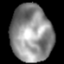
Tissue: lung
Cell type: Myeloid cells
Senescence score: 0.2309
Nuclear area (px): 2316
Mean DAPI intensity: 142.009